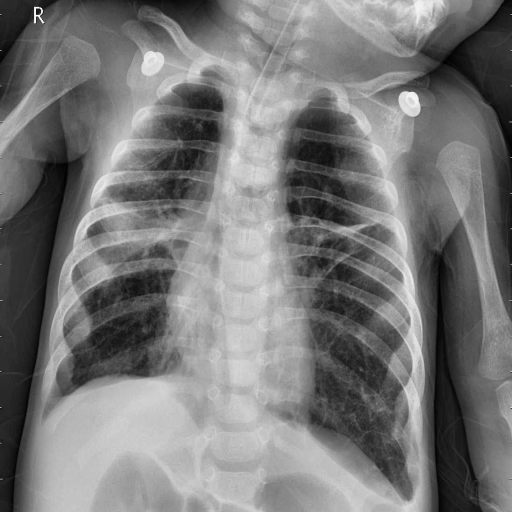
Finding: PNEUMONIA